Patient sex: M
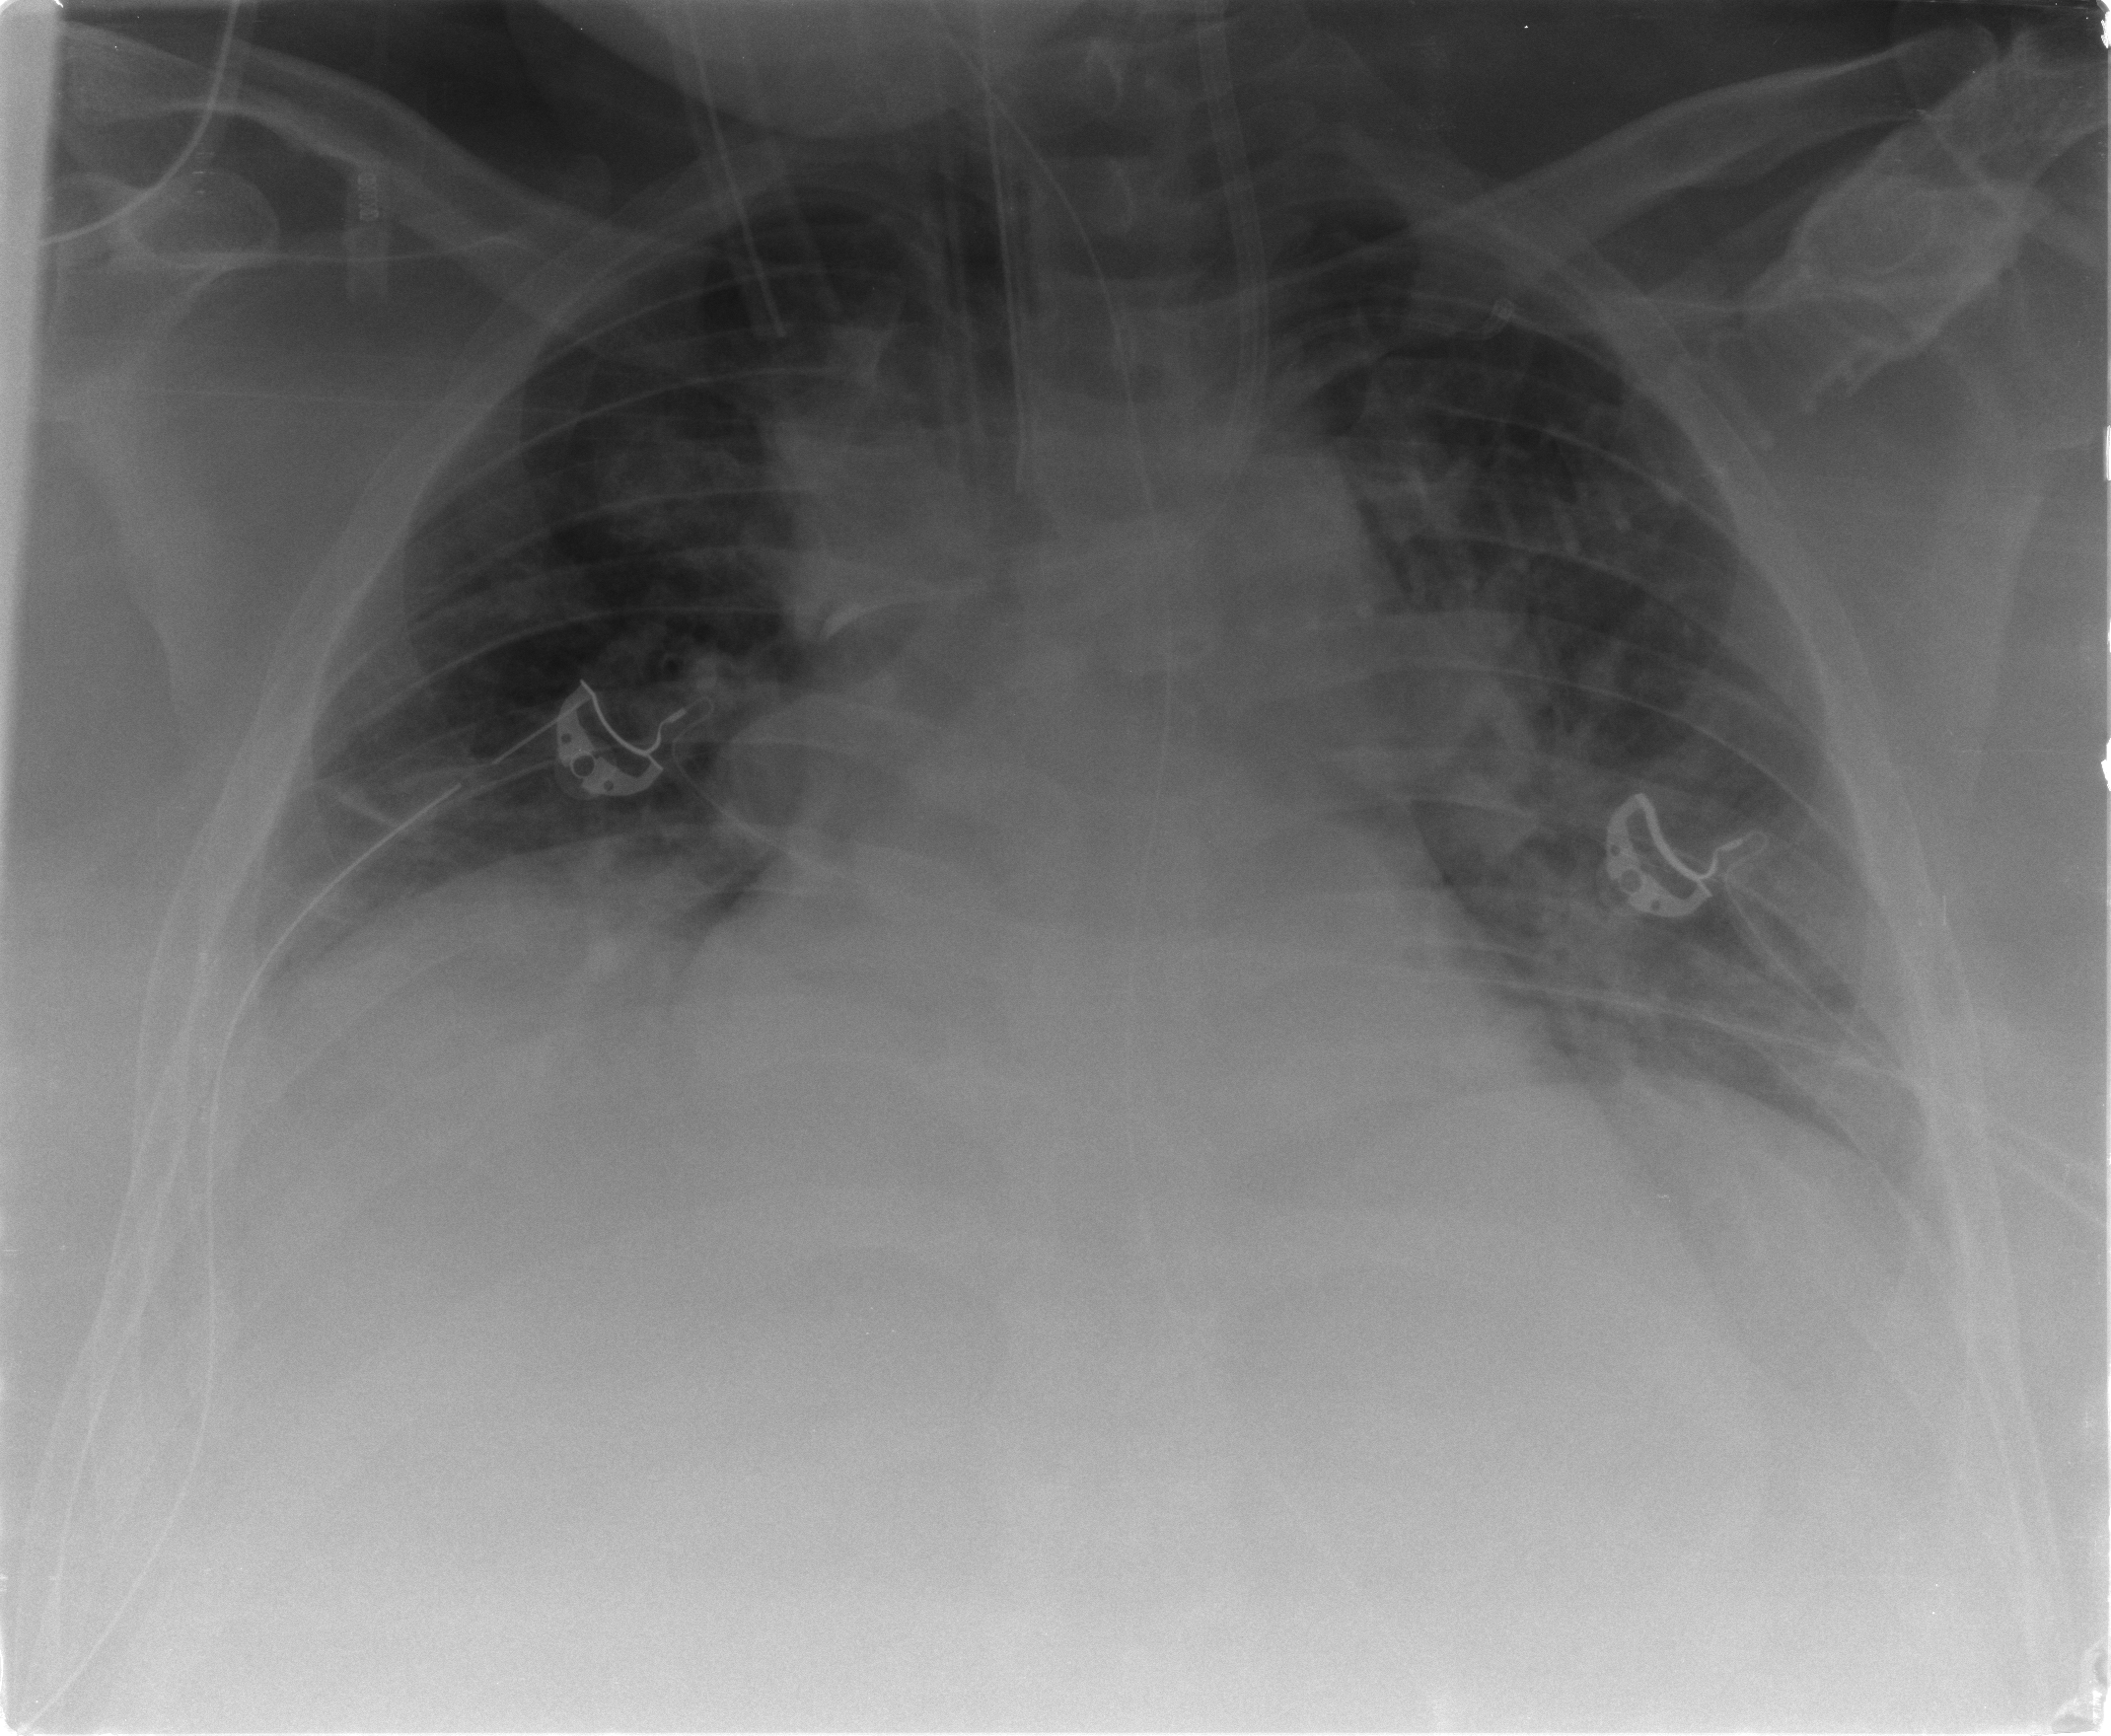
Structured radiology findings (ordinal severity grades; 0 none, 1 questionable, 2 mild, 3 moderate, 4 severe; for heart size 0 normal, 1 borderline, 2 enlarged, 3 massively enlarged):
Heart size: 0
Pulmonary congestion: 0
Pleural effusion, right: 2
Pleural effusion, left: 2
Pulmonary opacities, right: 0
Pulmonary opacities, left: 2
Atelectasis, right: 2
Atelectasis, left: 2